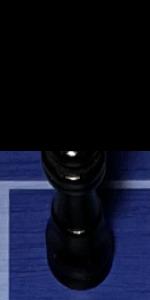
Label: Queen_Black